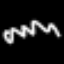
Label: squiggle